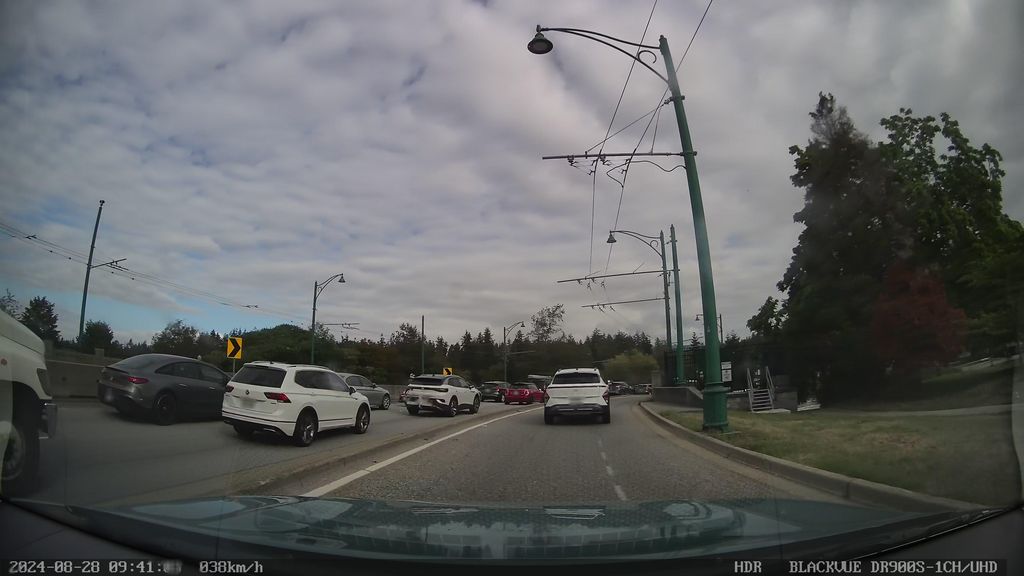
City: vancouver